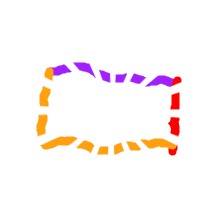
Shape: rectangle